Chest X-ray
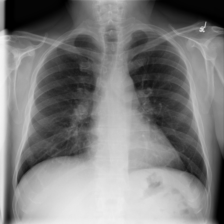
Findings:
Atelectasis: negative
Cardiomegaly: negative
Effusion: negative
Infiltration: negative
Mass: negative
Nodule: negative
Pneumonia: negative
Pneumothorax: negative
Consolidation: negative
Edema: negative
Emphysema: negative
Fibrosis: negative
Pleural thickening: negative
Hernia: negative